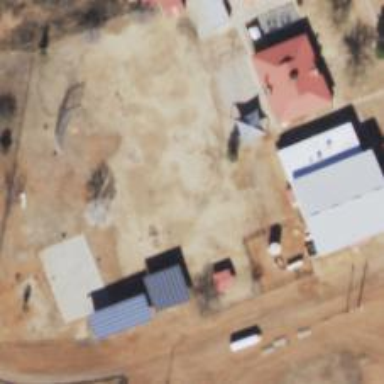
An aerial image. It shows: School.